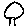
Label: tree